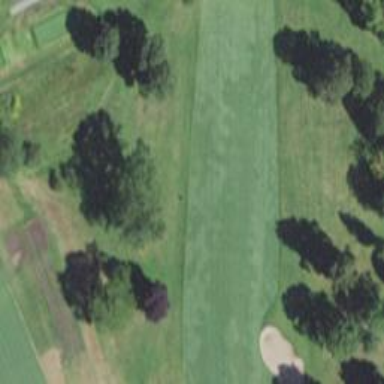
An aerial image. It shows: View of golf hole.